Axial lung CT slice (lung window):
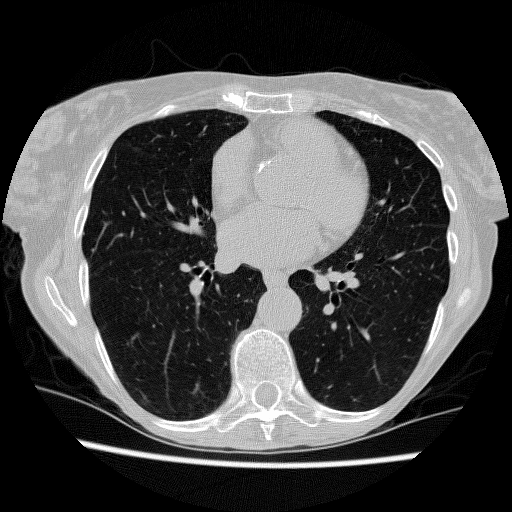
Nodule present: no